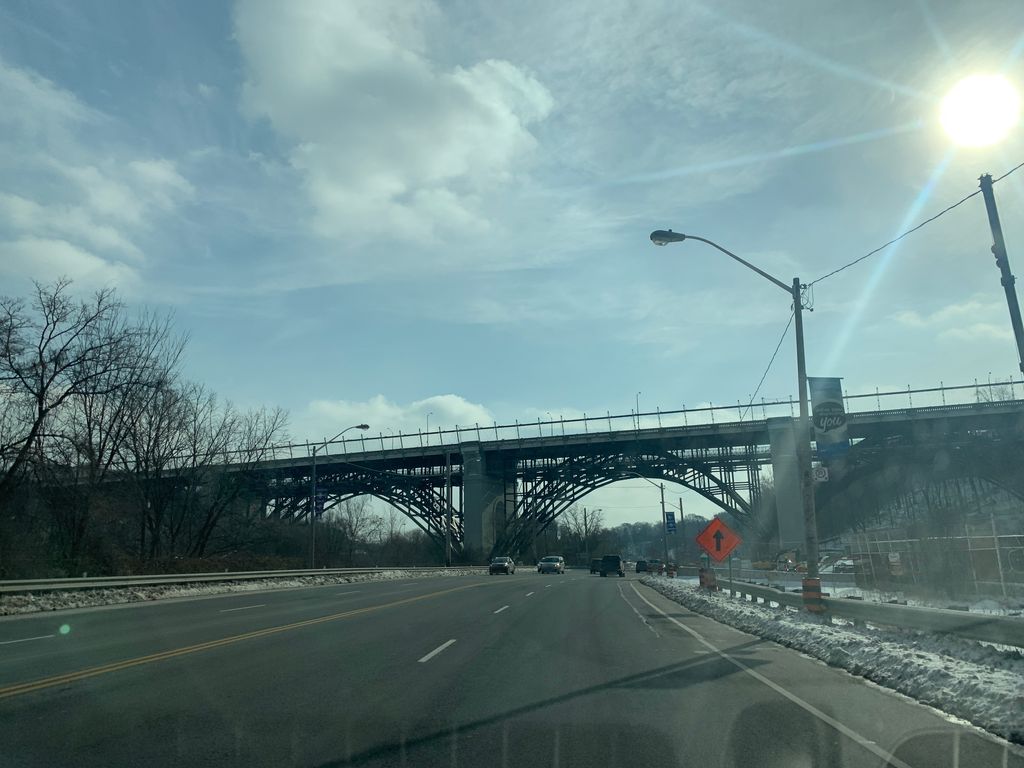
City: toronto